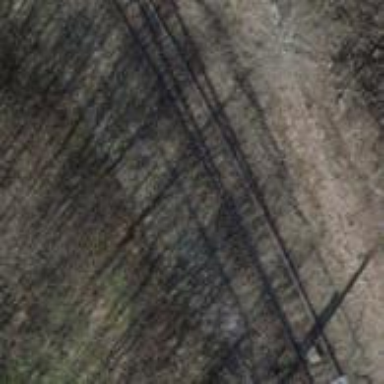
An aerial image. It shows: Railway switch.